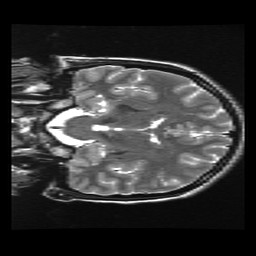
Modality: T2w
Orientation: coronal
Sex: female
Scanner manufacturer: ge
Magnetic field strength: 3 T
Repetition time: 5 s
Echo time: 0.1015 s